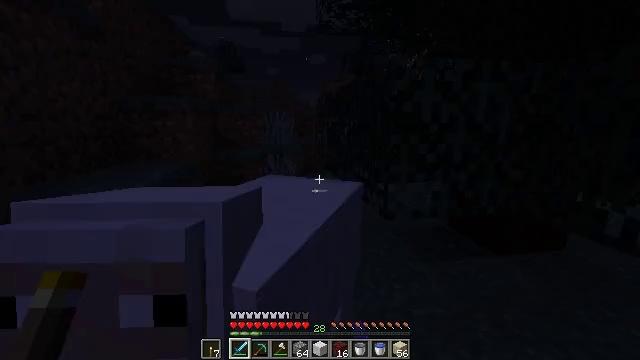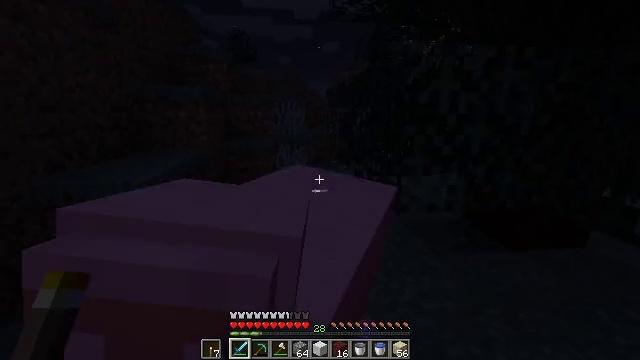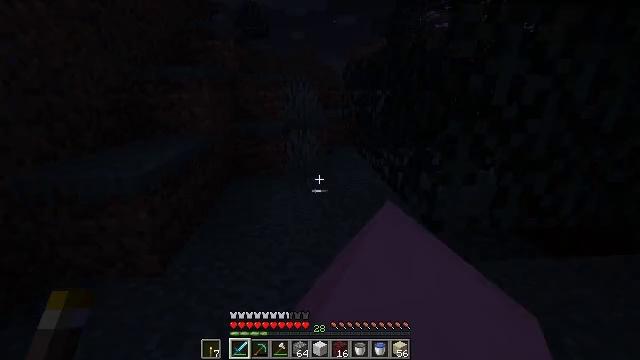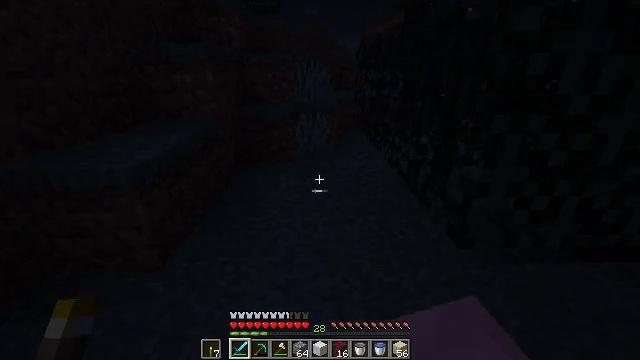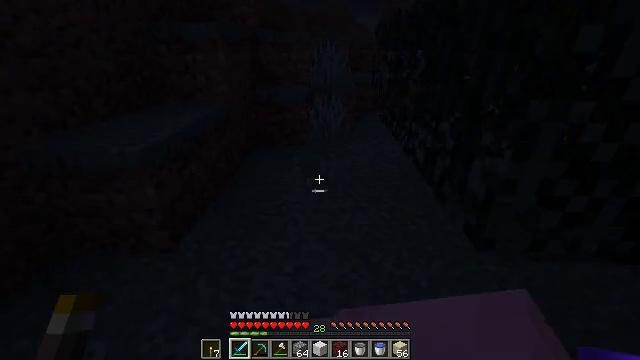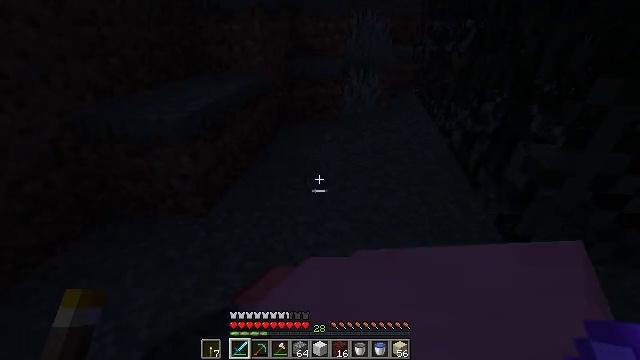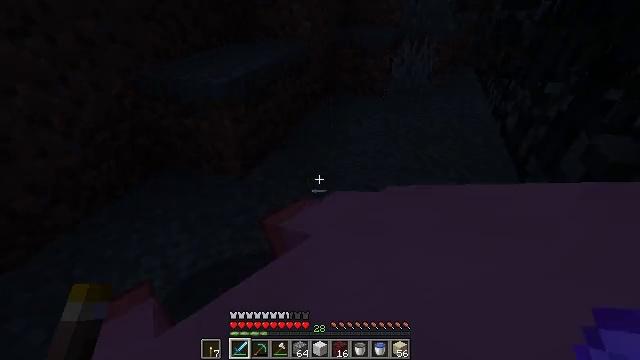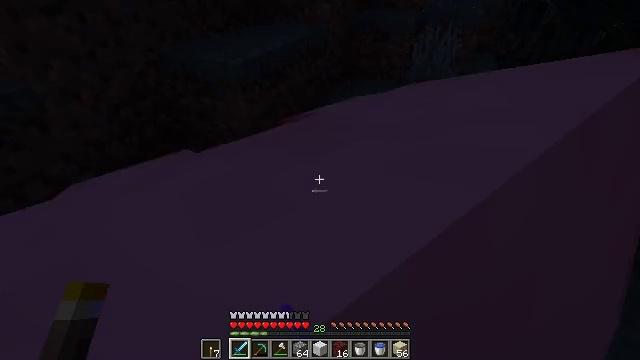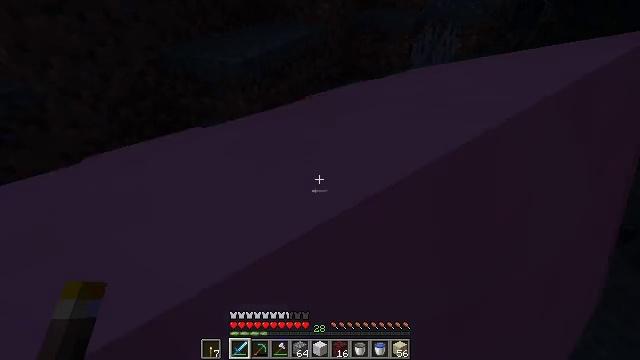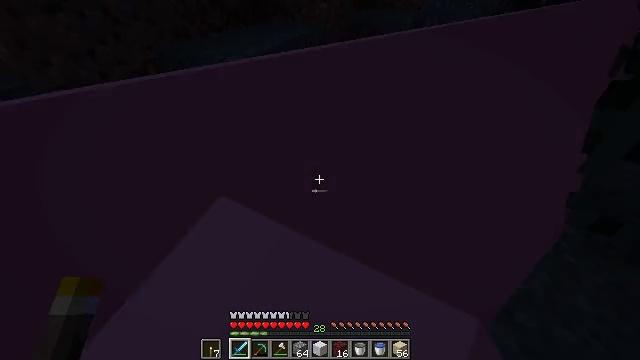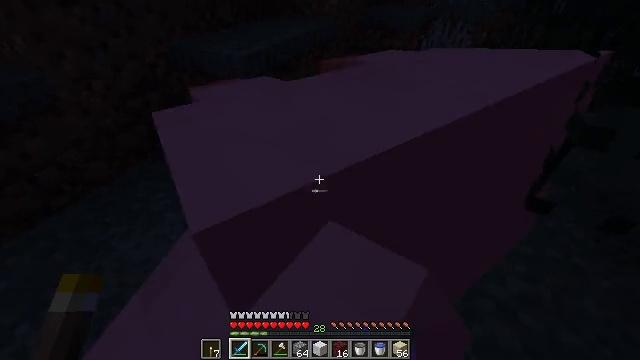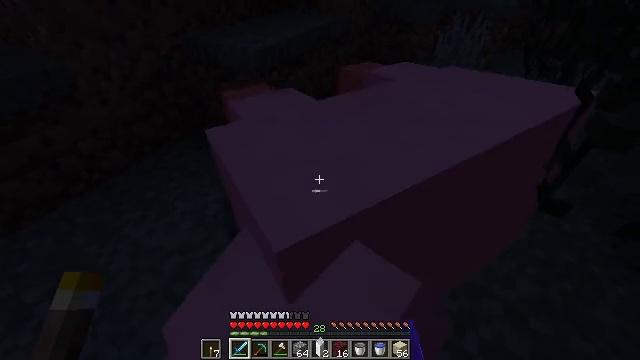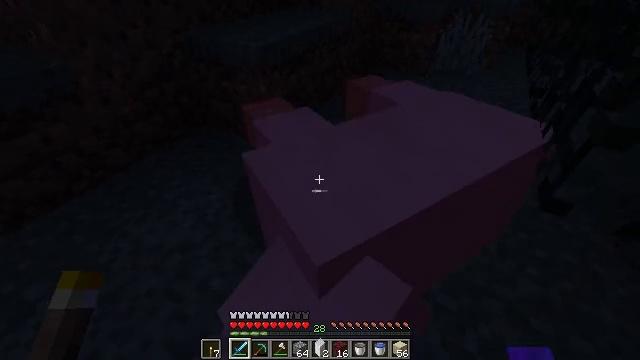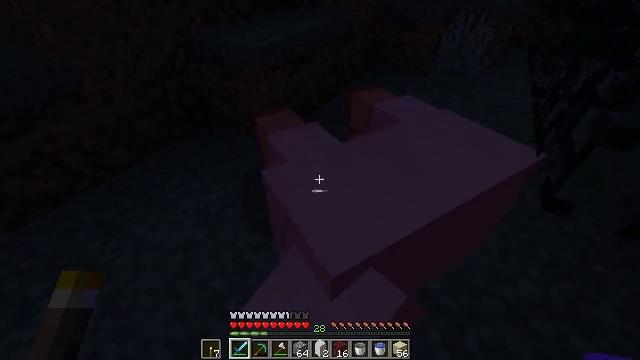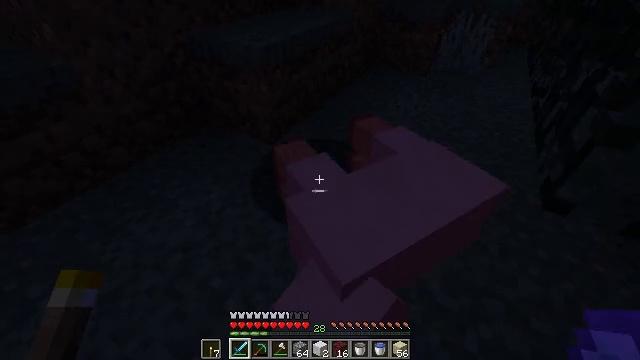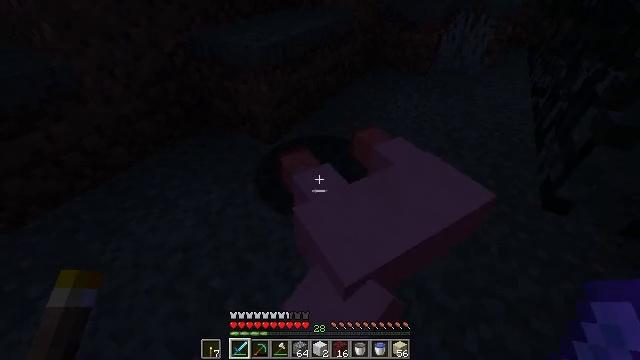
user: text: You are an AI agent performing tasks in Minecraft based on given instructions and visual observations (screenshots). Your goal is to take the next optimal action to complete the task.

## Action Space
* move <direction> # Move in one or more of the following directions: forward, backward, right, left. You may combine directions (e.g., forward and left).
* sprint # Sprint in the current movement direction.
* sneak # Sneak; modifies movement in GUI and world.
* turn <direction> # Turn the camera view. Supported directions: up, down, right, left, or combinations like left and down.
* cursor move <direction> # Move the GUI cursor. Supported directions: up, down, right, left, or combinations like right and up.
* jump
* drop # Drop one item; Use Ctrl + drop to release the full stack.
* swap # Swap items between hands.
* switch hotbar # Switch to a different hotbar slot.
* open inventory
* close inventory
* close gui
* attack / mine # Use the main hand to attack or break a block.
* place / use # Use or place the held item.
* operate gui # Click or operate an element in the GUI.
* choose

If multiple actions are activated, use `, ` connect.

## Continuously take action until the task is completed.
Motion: motion action
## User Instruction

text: Remove a mutton from the inventory.
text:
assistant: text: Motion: move forward, turn left and down
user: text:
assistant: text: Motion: move forward, turn left and down
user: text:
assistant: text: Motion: move forward, turn left and down
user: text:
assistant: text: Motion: turn left and down
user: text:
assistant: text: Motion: turn left and down
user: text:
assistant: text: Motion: turn left and down, attack / mine
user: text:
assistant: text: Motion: turn left and down, attack / mine
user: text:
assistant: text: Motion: no_op
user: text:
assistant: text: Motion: no_op
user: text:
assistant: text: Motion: turn left
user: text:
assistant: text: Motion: turn left and down
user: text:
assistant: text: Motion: no_op
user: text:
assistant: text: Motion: no_op
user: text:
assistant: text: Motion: no_op
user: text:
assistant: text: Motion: no_op
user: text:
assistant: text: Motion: turn left and up
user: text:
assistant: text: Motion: turn left
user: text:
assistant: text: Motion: turn left and up
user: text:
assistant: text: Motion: turn left and up
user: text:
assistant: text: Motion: turn left and up
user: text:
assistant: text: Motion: turn left and up
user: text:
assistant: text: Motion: turn left and up
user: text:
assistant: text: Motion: turn left and up
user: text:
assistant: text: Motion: sprint, turn left and up
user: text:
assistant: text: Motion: move forward, sprint, turn left and up
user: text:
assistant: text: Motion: move forward, sprint, turn left and up
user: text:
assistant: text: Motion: move forward, sprint, turn left
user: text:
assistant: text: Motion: move forward, sprint
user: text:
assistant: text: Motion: move forward, sprint
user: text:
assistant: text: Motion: move forward, sprint